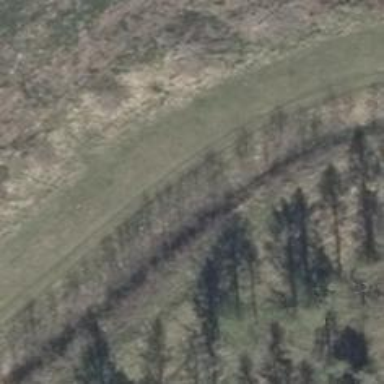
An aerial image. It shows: Grassy track with grade 5 track type.